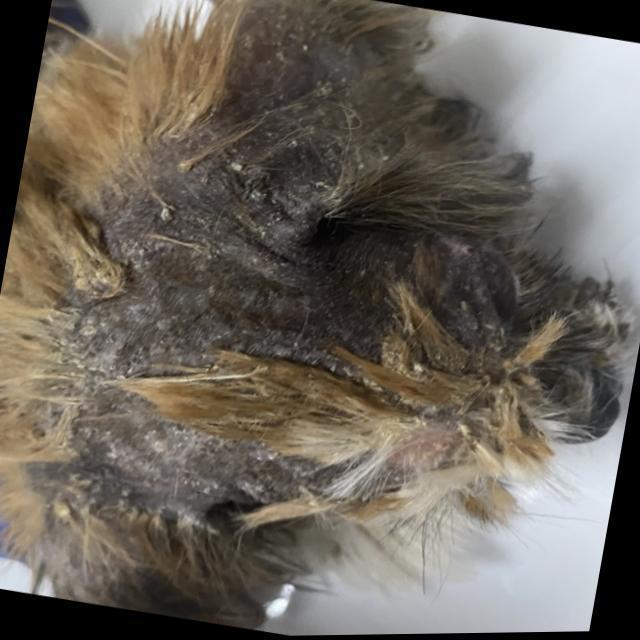
Canine demodicosis (Demodex mange) — caused by Demodex canis mites. Presents with alopecia, follicular papules, pustules, and comedones. Often localized on face and forelimbs.